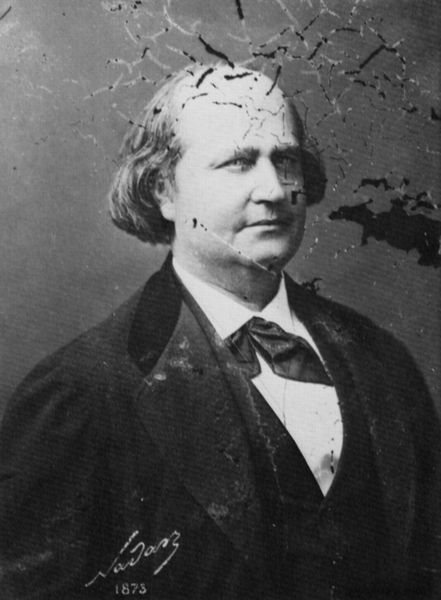
Titel: Leconte de Lisle (Charles Lecomte) (1818-1894), Dichter
Künstler: Atelier Nadar
Institution: unbekannt
Schlagwörter: kopf, mann, schatten, weiß, brust, frankreich, frisur, glas, grau, haar, hintergrund, licht, mund, nase, ohr, profil, schwarz, stirn, blick, tuch, schleife, alt, anzug, hemd, jacke, augen, gesicht, kleidung, kragen, samt, silber, bildnis, hals, herr, portrait, porträt, signatur, spiegel, auge, haare, mantel, stehend, musiker, augenbrauen, bruststück, en face, england, kinn, locken, ohren, schulter, lächeln, schrift, seitlich, wangen, lehrer, backen, datierung, risse, schaden, dick, krawatte, büste, datum, glatze, konservativ, atelier, streifen, dreiviertelprofil, fliege, jackett, revers, sakko, weste, foto, fotografie, photographie, unterschrift, schwarz weiss, künstler, bürger, halbglatze, fleck, photo, flecken, kaputt, halbprofil, zahl, ziffer, wrack, bürgerlich, persönlichkeit, erinnerung, aufnahme, zerbrochen, portraät, bismark, scherben, riss, wilhelm, blazer, protrait, brüche, mittig, schäden, auftrag, beschädigt, nadar, zerschlagen, prifil, silberchlorid, brustporträt, erfinder, stresemann, atelier nadar, samtkragen, strenger blick, chemiker, anzug mantel, dreivierteldarstellung, galtze, gilet, lavarz, lorenz, mäzen, oberflächenzerstörung, physiker